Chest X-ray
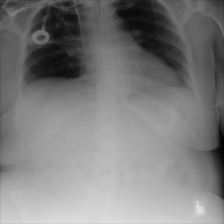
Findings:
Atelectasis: negative
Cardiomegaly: negative
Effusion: negative
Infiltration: negative
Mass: negative
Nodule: negative
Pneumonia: negative
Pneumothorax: negative
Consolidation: negative
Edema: negative
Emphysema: negative
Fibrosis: negative
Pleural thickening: negative
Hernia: negative